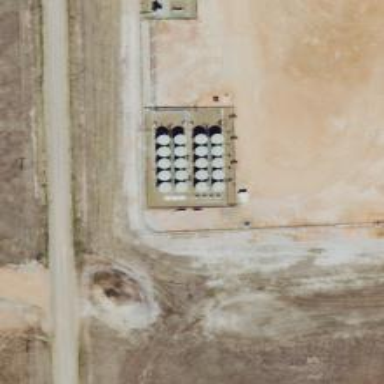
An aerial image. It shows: Storage tank that is man-made.